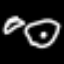
Label: donut